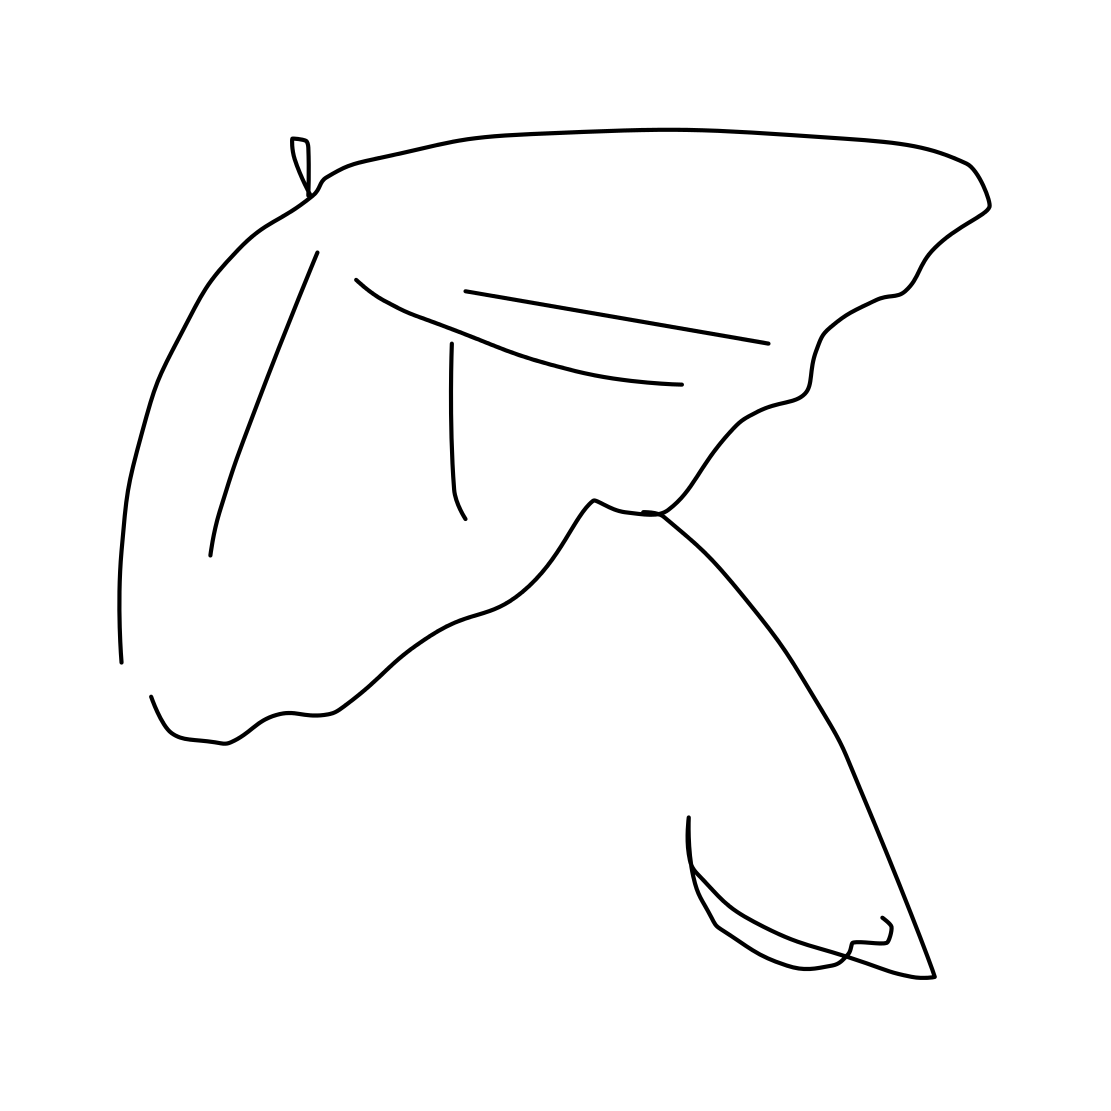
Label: umbrella